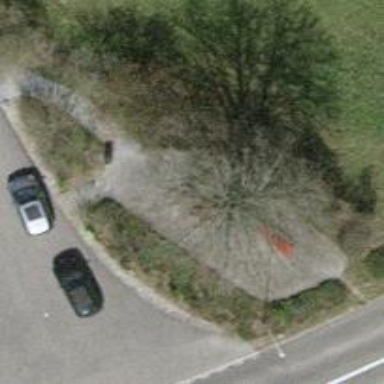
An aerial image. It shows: Red bench at viewpoint attraction.